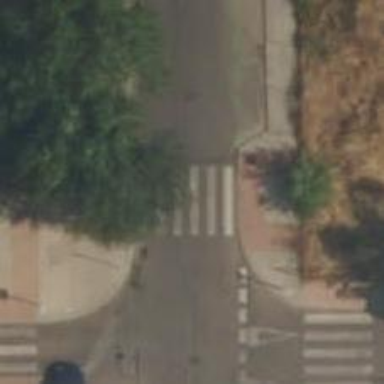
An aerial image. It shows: Uncontrolled zebra crossing on the road.